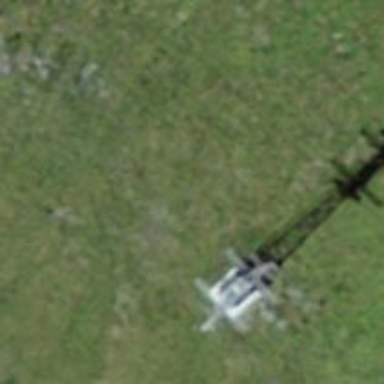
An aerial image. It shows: Chair lift.